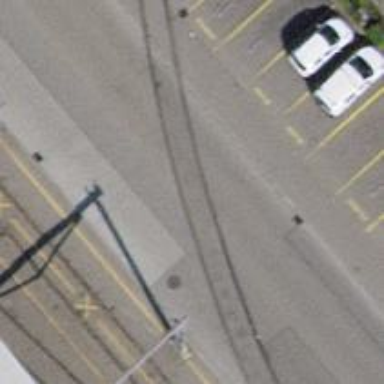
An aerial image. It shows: Public transport stop position.